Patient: sex F, age 73
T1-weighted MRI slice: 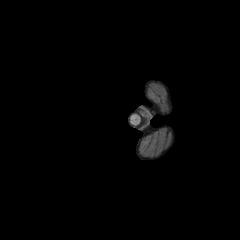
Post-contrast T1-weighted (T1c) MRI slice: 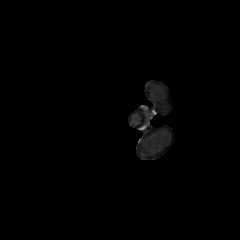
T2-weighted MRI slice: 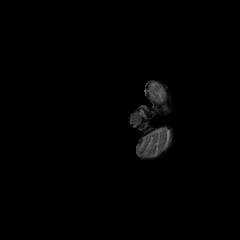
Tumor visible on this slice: no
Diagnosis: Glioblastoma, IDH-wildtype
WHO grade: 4